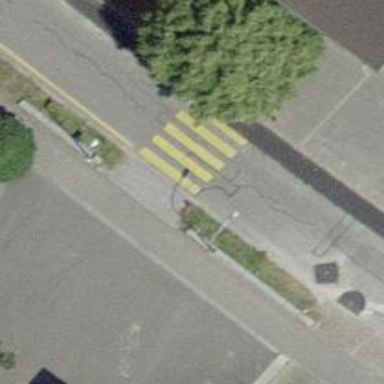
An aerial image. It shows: Uncontrolled zebra crossing on the road.